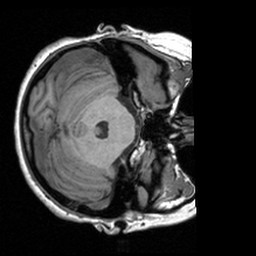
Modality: T1w
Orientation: axial
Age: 18
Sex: female
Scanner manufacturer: siemens
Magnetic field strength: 3 T
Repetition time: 1.9 s
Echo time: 0.00226 s